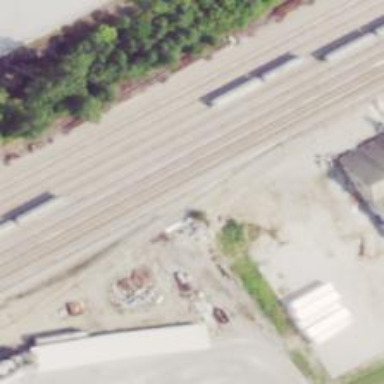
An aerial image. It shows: Rail spur service.